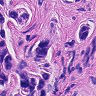
Metastatic tissue present: yes